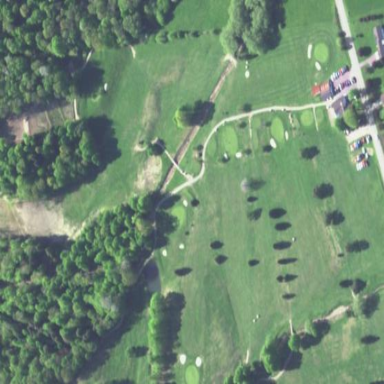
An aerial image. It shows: Golf course surrounded by greenery.